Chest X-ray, PA view. Patient: 32 years old, sex F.
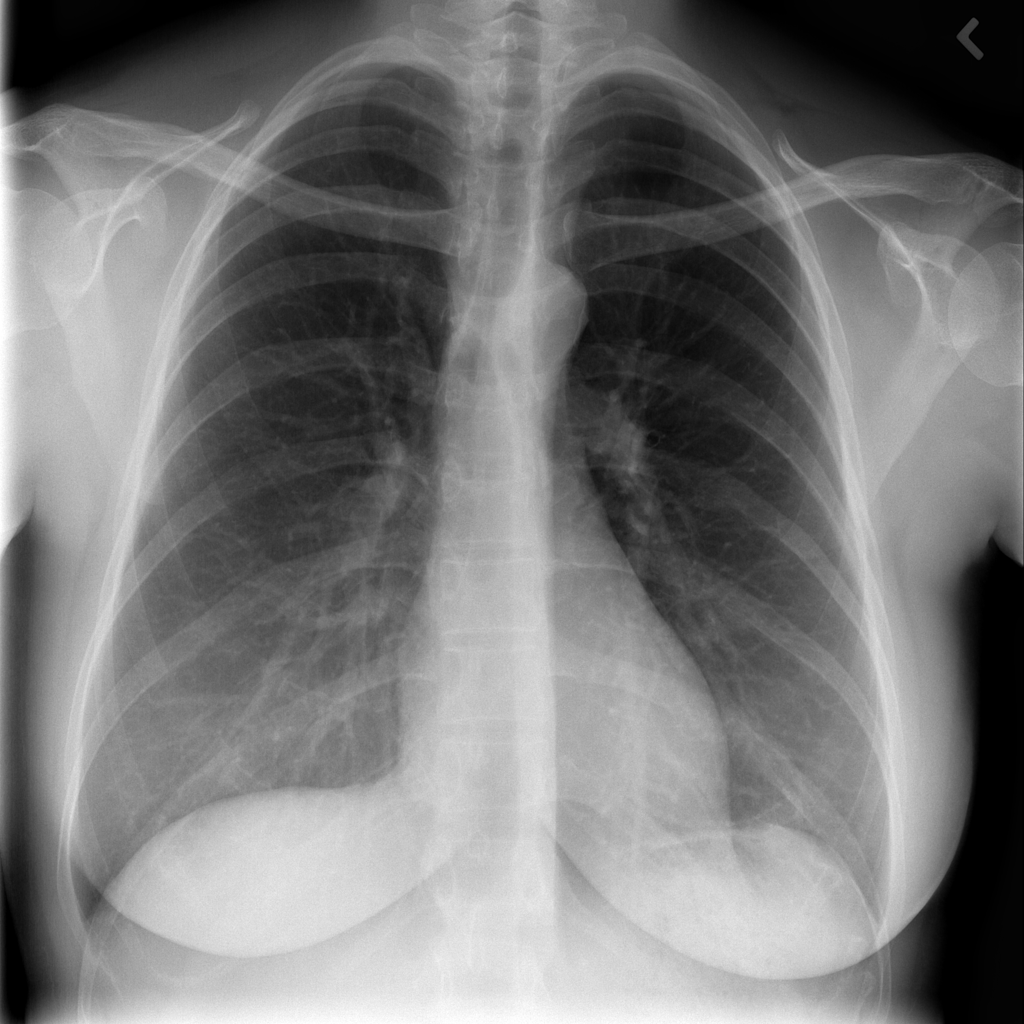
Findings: Infiltration